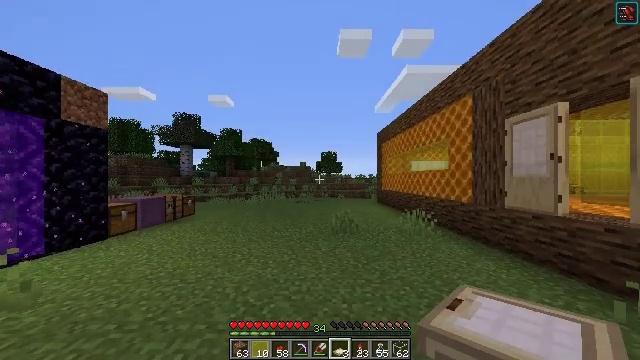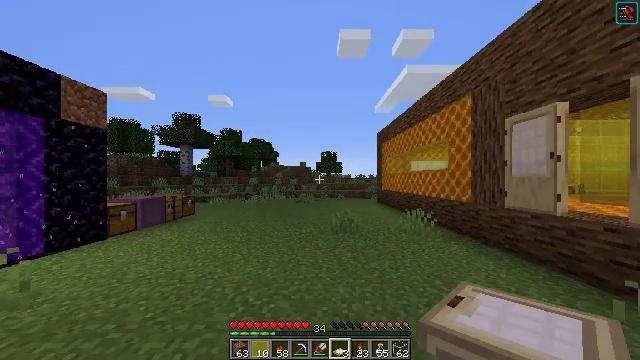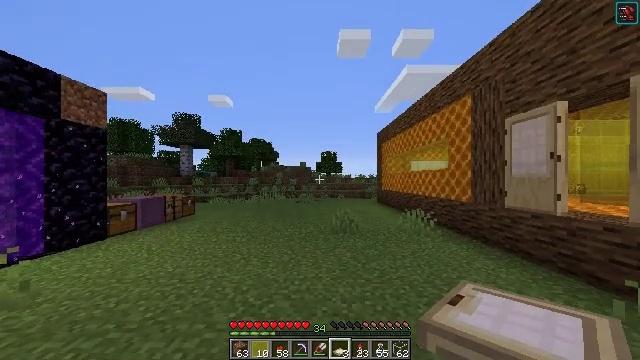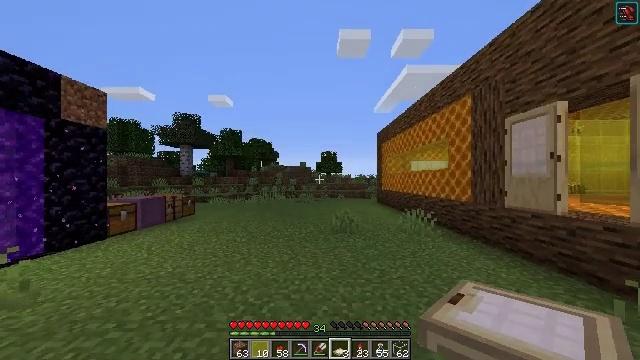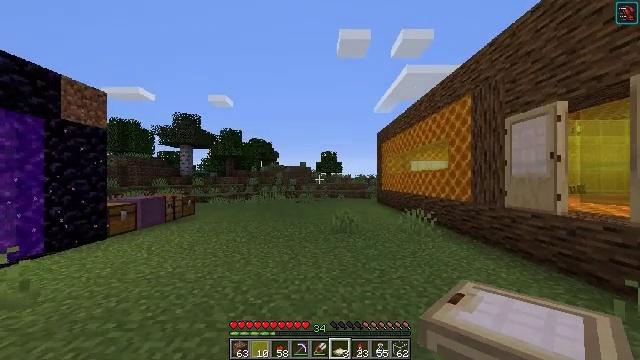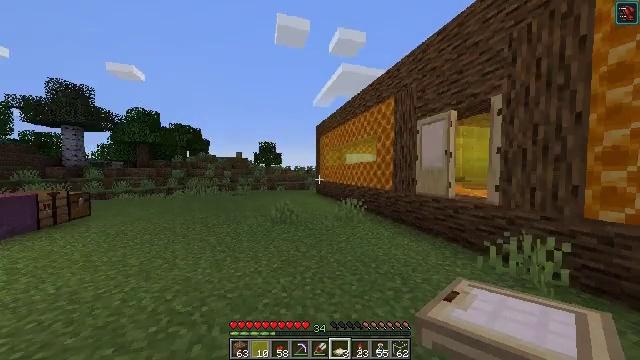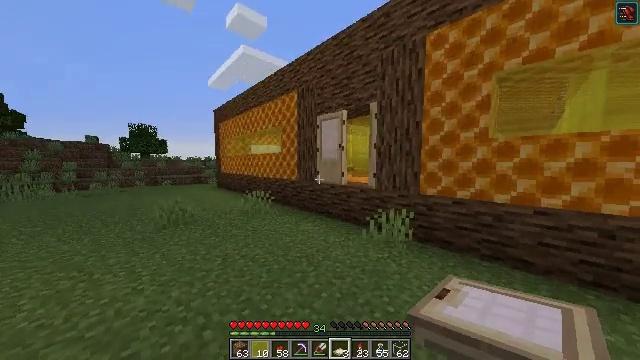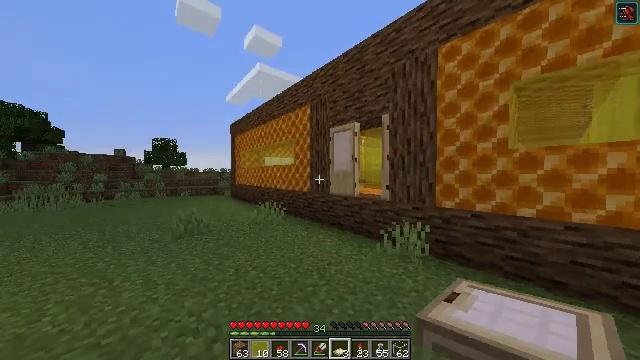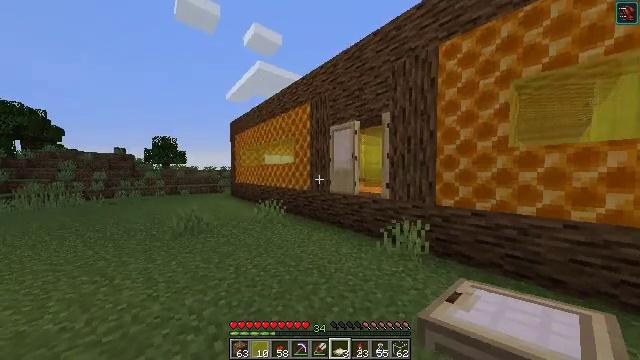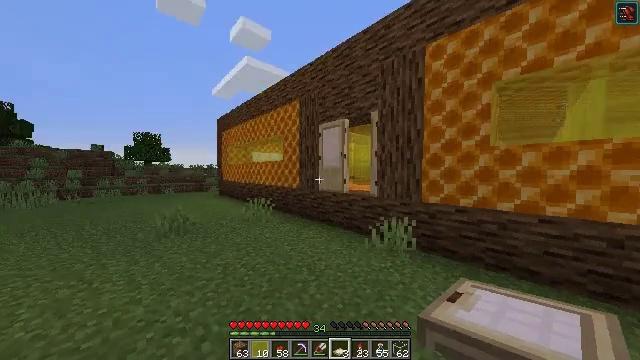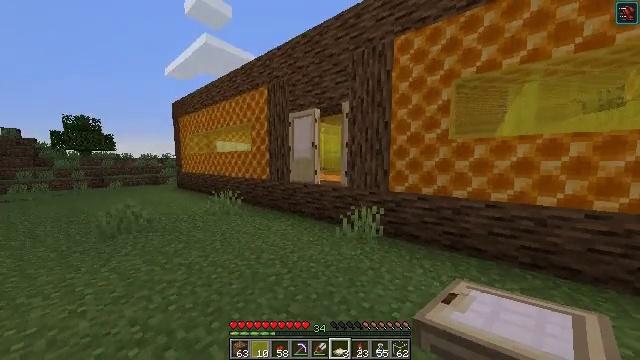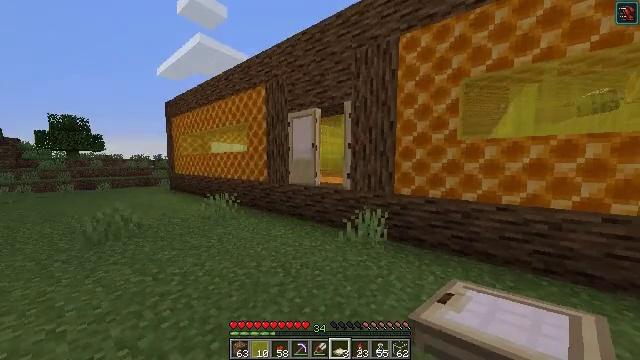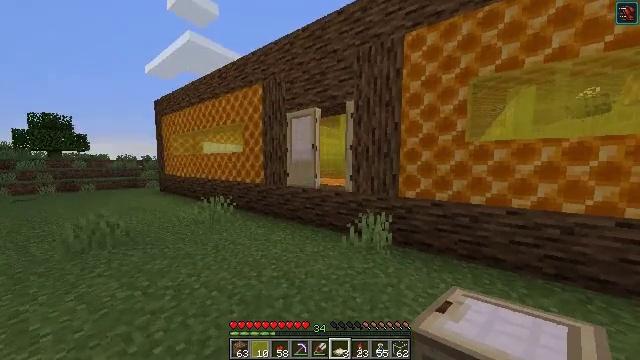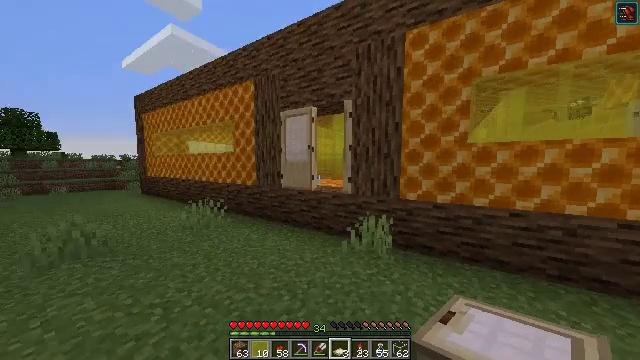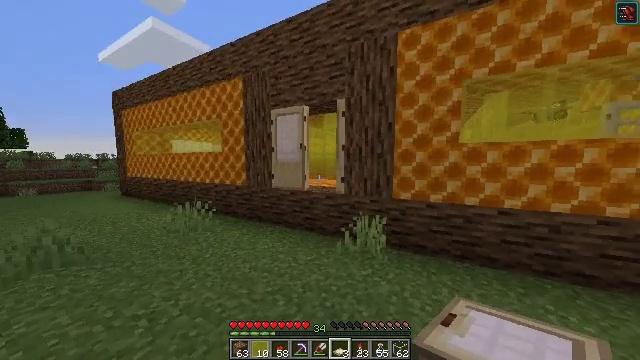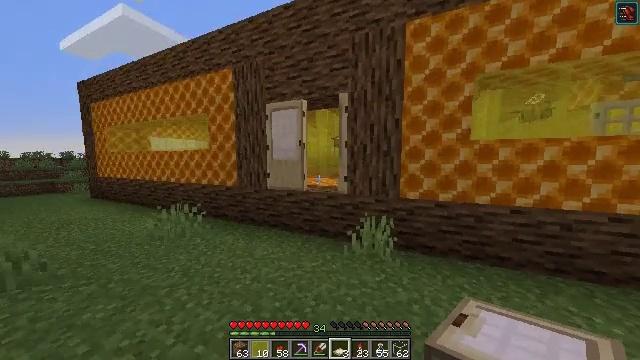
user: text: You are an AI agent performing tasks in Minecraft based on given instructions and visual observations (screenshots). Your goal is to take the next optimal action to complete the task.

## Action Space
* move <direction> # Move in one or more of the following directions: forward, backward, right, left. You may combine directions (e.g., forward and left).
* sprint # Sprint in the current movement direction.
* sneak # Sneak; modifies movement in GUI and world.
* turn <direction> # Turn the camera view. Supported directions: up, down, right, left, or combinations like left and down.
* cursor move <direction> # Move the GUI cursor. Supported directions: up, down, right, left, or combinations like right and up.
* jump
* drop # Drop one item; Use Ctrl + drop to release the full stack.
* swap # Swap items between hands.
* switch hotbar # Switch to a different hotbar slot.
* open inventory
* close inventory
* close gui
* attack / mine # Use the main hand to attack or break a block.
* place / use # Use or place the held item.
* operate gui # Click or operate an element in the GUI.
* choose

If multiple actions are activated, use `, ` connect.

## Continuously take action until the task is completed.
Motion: motion action
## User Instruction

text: Collect yellow stained glass blocks by breaking them.
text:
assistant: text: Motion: no_op
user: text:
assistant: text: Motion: no_op
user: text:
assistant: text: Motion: no_op
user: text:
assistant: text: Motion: no_op
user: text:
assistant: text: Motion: turn right and down
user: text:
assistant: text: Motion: turn right and down
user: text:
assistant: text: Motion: turn left and up
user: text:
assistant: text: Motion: no_op
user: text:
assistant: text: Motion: turn right
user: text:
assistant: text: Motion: move forward and move left, turn right and down
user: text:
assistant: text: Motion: move forward and move left, turn right
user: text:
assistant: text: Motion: move forward and move left, turn right
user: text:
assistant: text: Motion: move forward and move left, turn right
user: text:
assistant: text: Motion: move forward and move left, turn right
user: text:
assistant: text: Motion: move forward and move left, turn right
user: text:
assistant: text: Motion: move forward and move left, turn right and down
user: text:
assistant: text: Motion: move forward and move left, turn right and down
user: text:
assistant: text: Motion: move forward and move left
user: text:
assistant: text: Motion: move forward and move left, turn right
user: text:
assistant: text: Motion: move forward, turn right
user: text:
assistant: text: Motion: move forward, turn right
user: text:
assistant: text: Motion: move forward, turn right
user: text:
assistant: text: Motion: move forward, turn right
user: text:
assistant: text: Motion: move forward, turn right
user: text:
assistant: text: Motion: move forward, turn right
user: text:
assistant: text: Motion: move forward, turn right
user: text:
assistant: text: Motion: move forward, turn right
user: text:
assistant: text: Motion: move forward
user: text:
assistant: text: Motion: move forward, turn left
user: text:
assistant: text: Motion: move forward, turn left